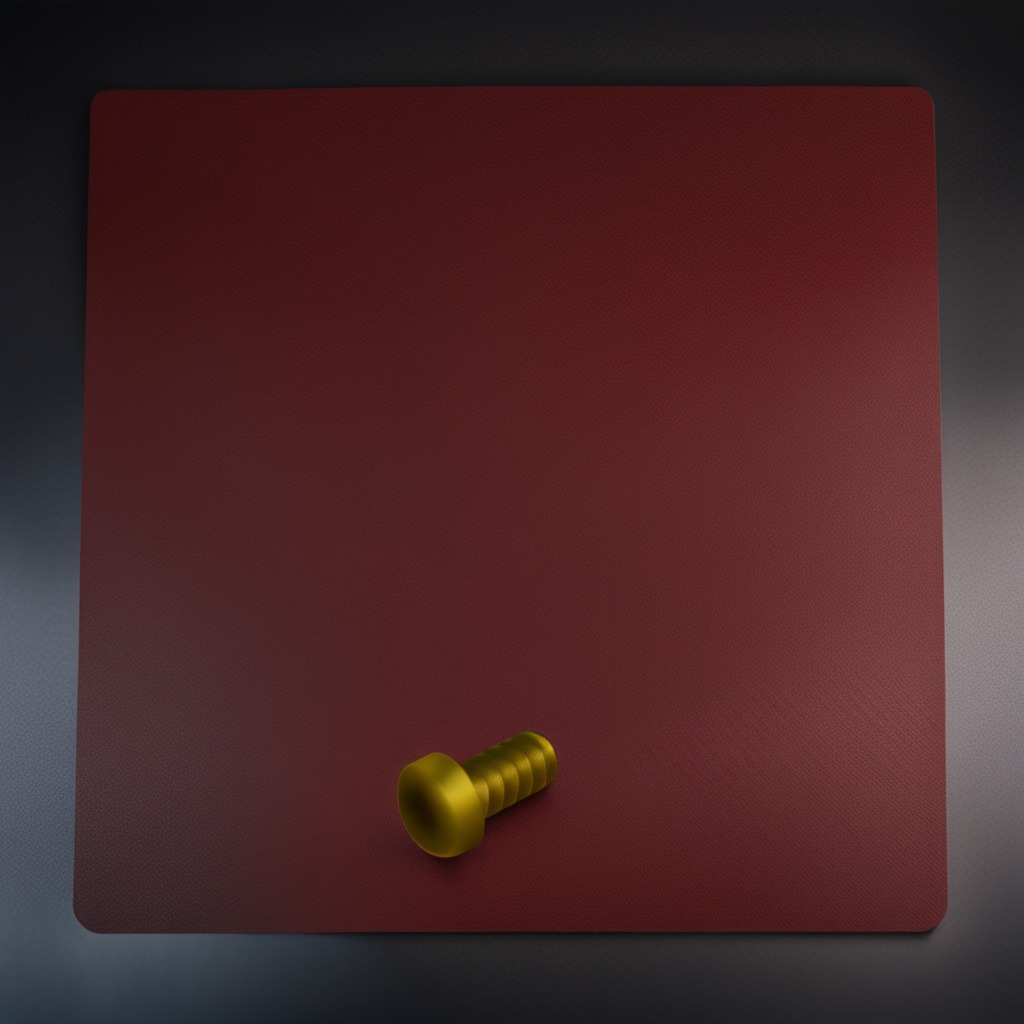
A metal screw lies on the clean granite tabletop covered with a red rubber mat inside a workshop at night.